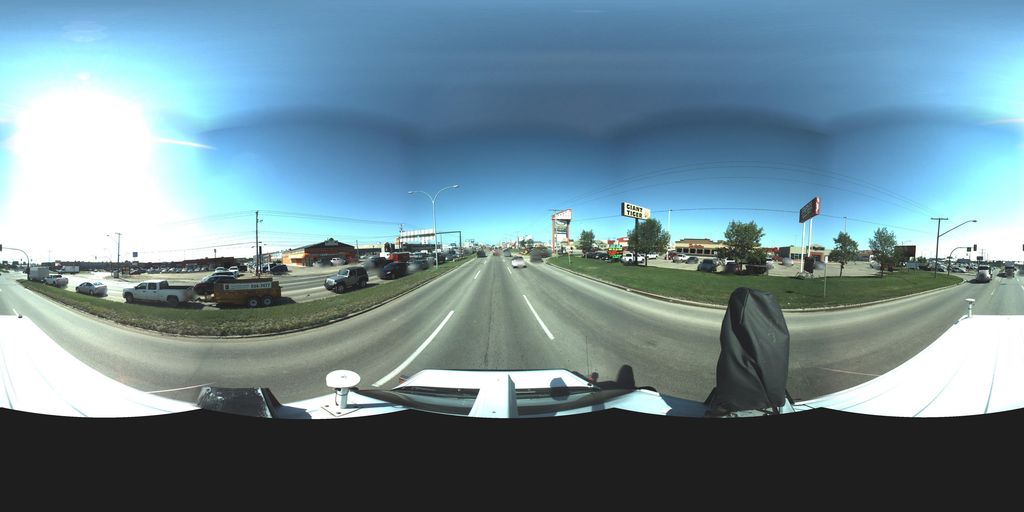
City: saskatoon